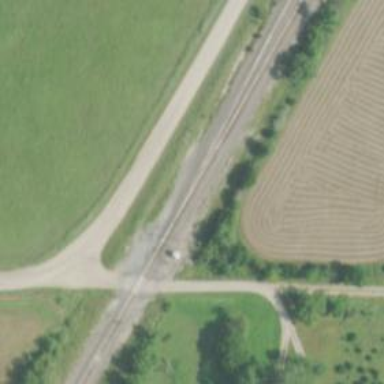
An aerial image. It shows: Railway spur junction.